Question: I need to position a div under another div. I found another question on this topic where they suggested I use a main '<div>' and the other '<div>'s as children.
I tried to do that but I can't understand if my part of code that doesn't work or I'm doing it wrong.
HTML
'''
<div id="wrapper">
<div id="uscite" class="block">
<div id="jp">
<img src="../img/uscite/scan.png" height="90" width="60" alt="" /><br />uscite jappo
</div>
<div id="it">
<img src="../img/uscite/scan.png" height="90" width="60" alt="" /><br />uscite ita
</div>
</div>
<div class="block">
<a href="https://www.facebook.com/fmpitaly"><img src="../img/facebook.png" width="70" height="70" title="Vieni a trovarci su Facebook" alt="Facebook" /></a>
<a href="https://twitter.com/FMP_Italy"><img src="../img/facebook.png" width="70" height="70" title="Vieni a trovarci su Twuitter" alt="Twitter" /></a>
</div>
'''
CSS
'''
div#wrapper{
padding:30px 20px;
position:absolute;
right:0;
border:0px;
}
div#uscite{
height:35%;
width:20%;
}
div#jp {
text-align: center;
width:50%;
height:100%;
float:left;
border:0px;
}
div#it {
text-align: center;
width:50%;
height:100%;
float:right;
border:0px;
}
.block{
display:block;
}
'''
<URL>
I want a structure like this

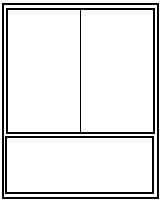
Answer: Marc has an answer using your example, but the approach isn't very clean. What you really want is to think about everything in when you use HTML+CSS. What you want is two boxes stacked on top of each other, but the top box needs to contain two separate ones. E.G.
'''
*----------*
* 1 * 2 *
* * *
*----------*
* *
* 3 *
* *
*----------*
'''
You want the box containing 1 and 2 to be as wide as 3, and of course, 1 and 2 will be half of that width. Thinking of it this way should simplify the development process.
'''
#bottomDiv {
height: 400px;
width: 500px;
background-color: lightblue;
}
#topDiv {
width: 500px;
height: 400px;
}
#leftDiv {
width: 50%;
height: 100%;
background-color: lightgreen;
float: left;
}
#rightDiv {
width: 50%;
height: 100%;
background-color: orange;
float: left;
}
'''
'''
<div id="topDiv">
<div id="leftDiv"> </div>
<div id="rightDiv"> </div>
</div>
<div id="bottomDiv">
</div>
'''